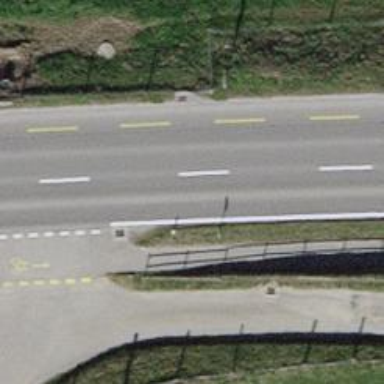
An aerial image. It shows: Primary highway with asphalt surface. There is lane designated for cycling on the left side.